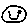
Label: smiley face